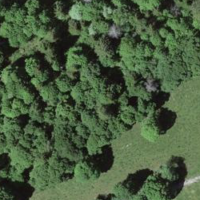
EUNIS habitat code: 41
Species observed at this site:
Acer pseudoplatanus